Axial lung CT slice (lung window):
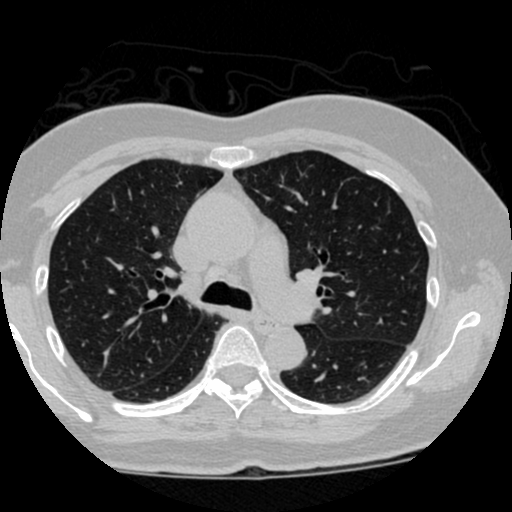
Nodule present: no